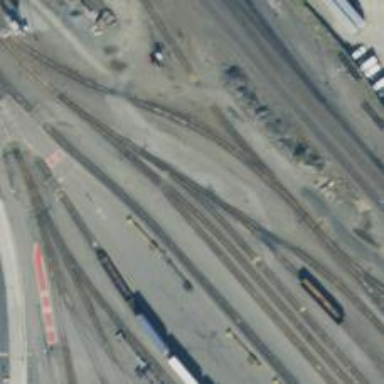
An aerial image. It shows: Railway yard used for servicing trains.